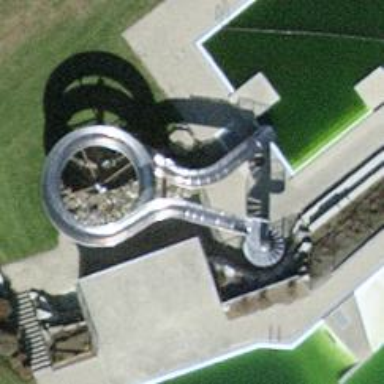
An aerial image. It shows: Water slide attraction.